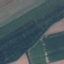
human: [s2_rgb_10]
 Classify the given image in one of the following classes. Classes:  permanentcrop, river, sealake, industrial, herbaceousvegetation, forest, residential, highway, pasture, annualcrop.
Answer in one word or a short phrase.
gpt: AnnualCrop